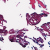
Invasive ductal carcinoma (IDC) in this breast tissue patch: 0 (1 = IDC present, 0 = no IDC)